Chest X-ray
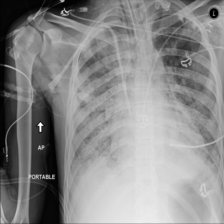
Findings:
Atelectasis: negative
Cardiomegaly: negative
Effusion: negative
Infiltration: negative
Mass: negative
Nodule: negative
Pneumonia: negative
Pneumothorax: negative
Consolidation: negative
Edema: negative
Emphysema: negative
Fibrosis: negative
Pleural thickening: negative
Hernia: negative